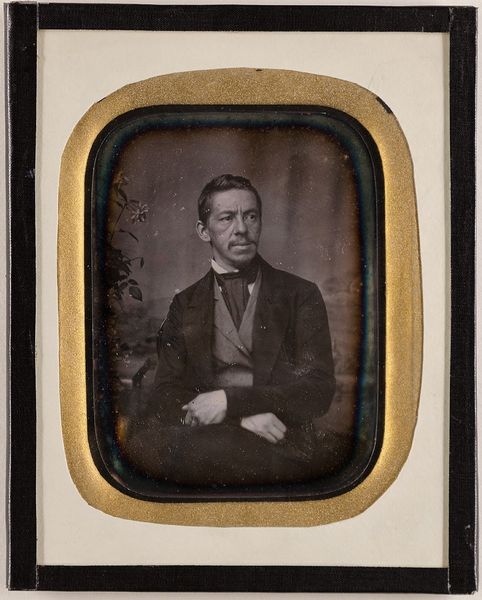
Titel: Unbekannter Künstler aus Hamburg
Standort: Hamburg
Institution: Museum für Kunst und Gewerbe Hamburg
Schlagwörter: mann, portrait, figur, foto, fotografie, photographie, photo, lichtbild, daguerreotypie, bildwerke, angewandte und bildende kunst, hessische systematik, künstler, porträt, porträtfotografie, porträtphotographie, hüftbild